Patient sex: F
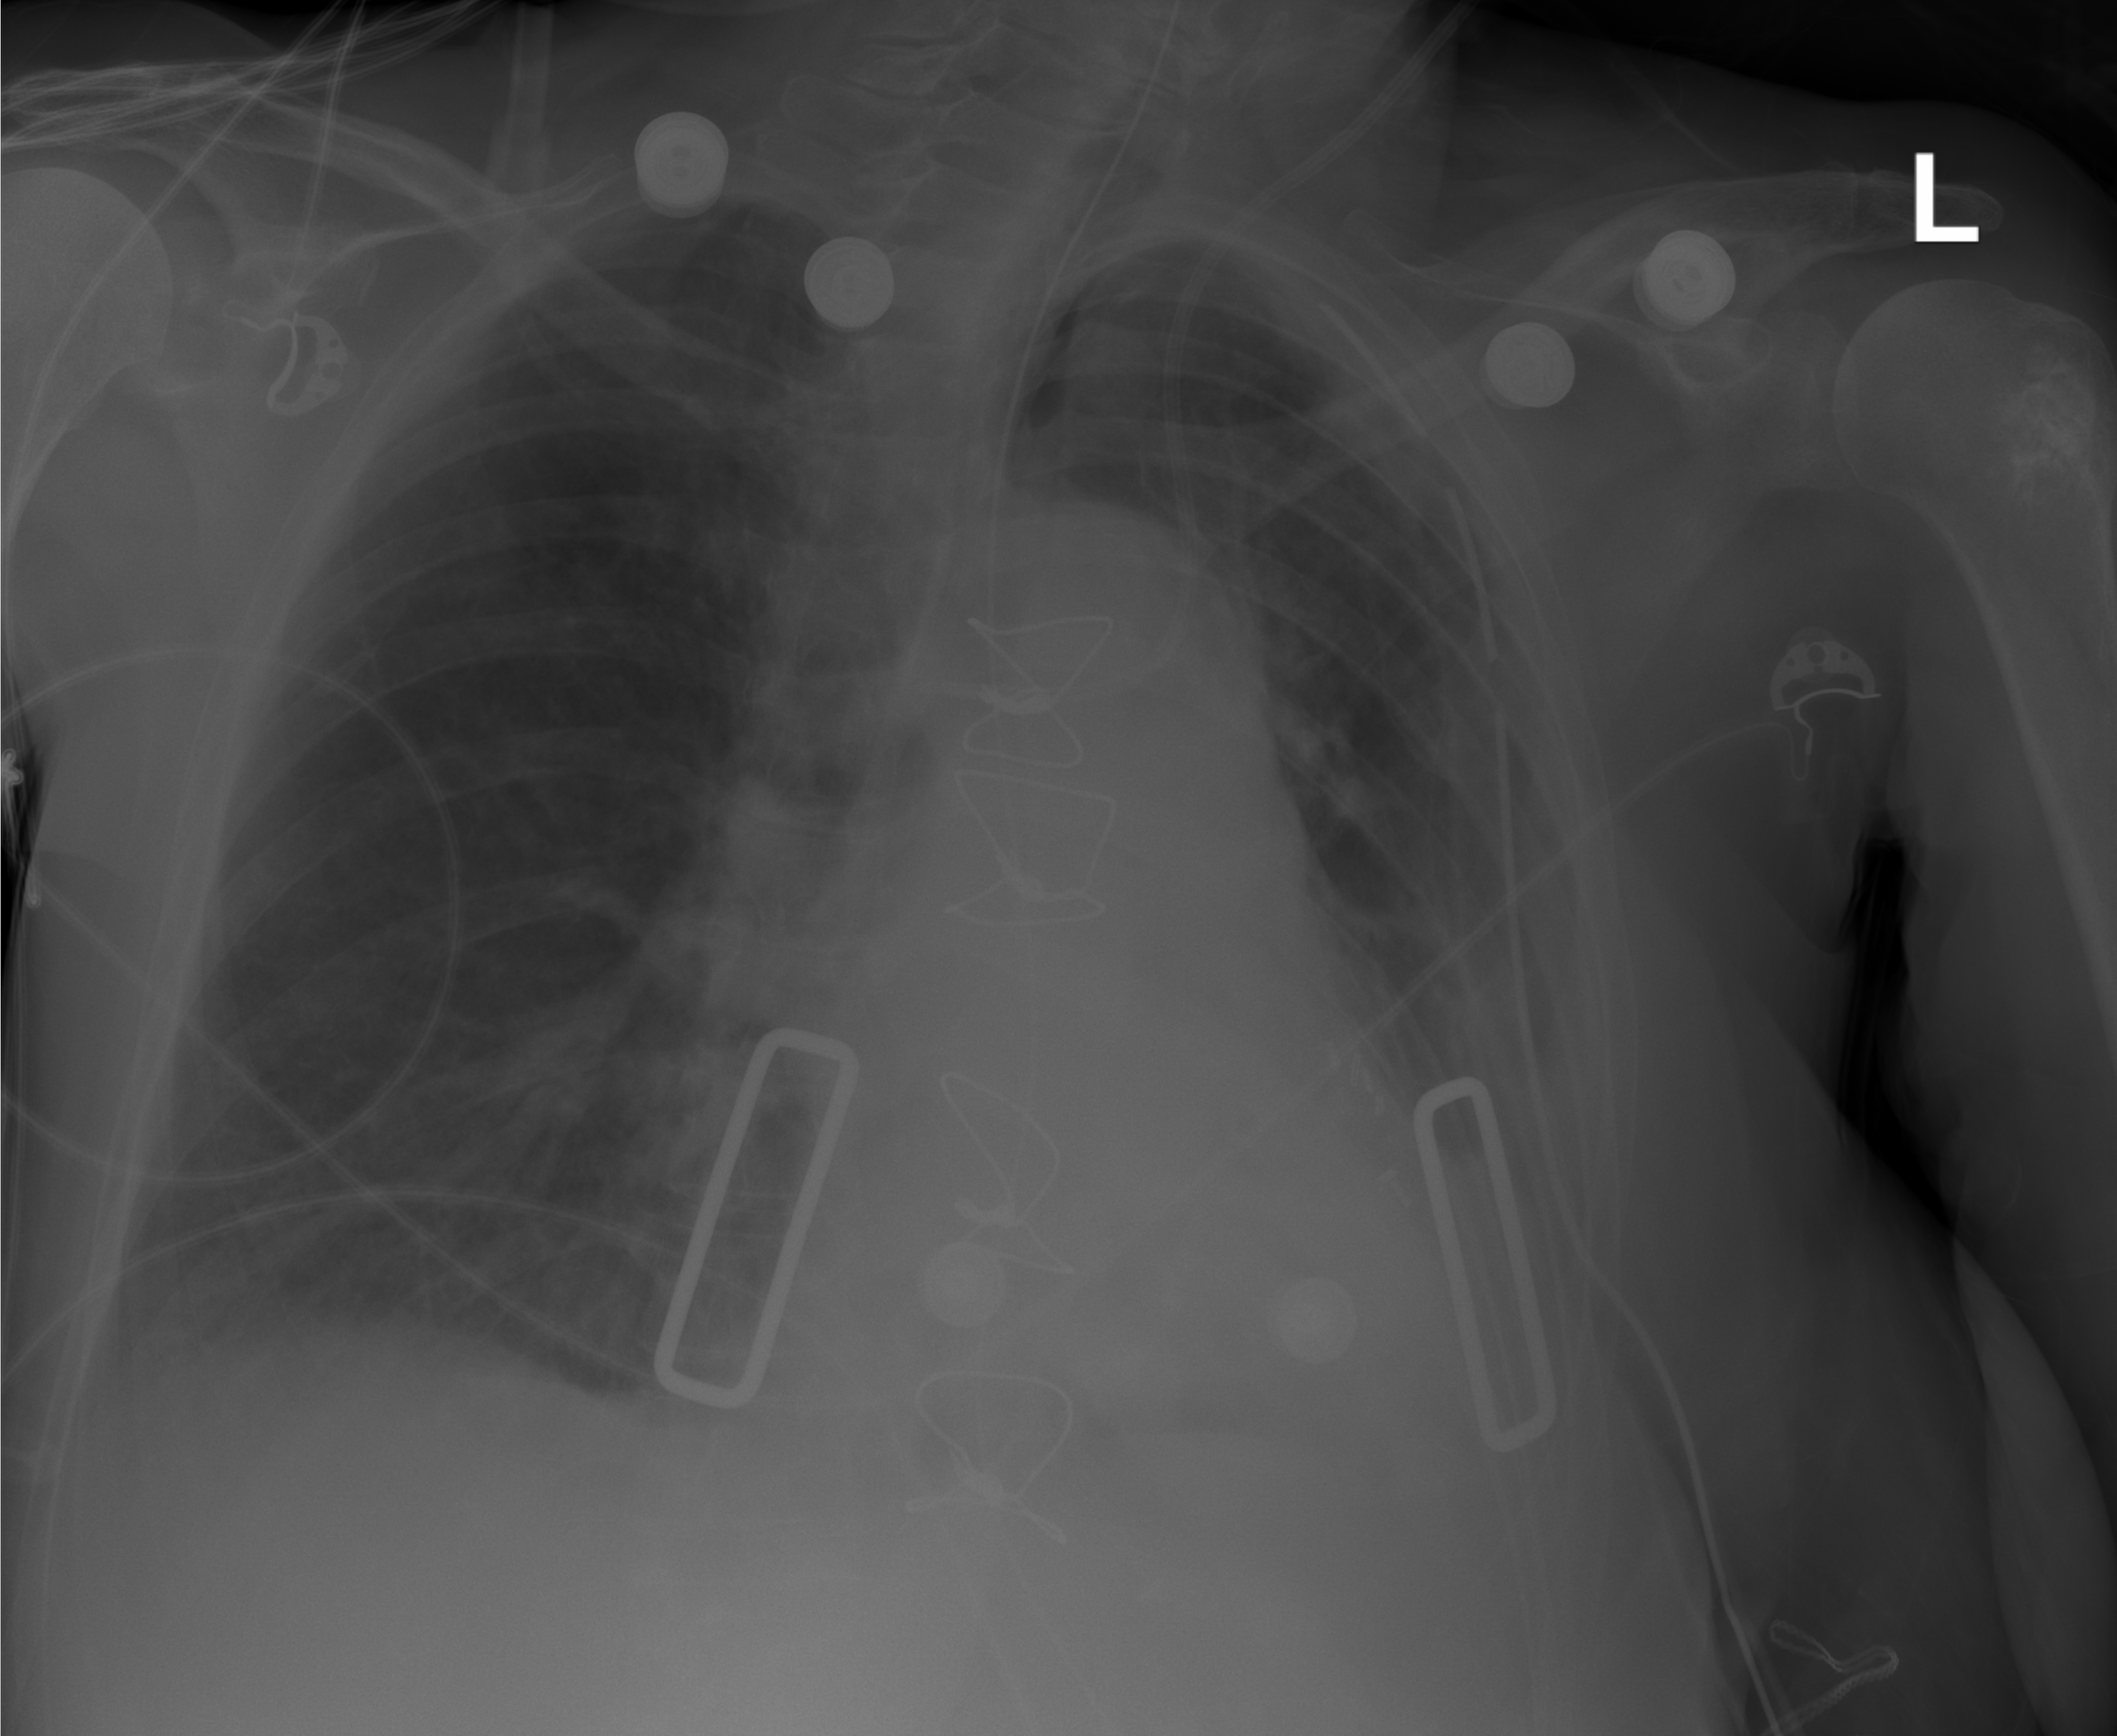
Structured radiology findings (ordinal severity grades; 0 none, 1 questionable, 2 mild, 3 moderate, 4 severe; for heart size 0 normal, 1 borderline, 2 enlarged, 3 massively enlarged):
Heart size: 0
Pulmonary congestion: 0
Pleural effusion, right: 1
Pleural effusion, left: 2
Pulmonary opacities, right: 0
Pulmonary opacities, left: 0
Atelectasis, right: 1
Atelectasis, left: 2